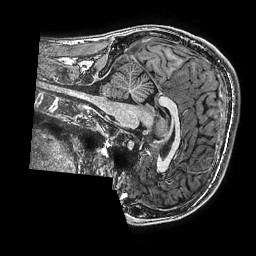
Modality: T1w
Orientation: sagittal
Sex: male
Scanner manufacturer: ge
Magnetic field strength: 3 T
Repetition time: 0.00766 s
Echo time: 0.003476 s